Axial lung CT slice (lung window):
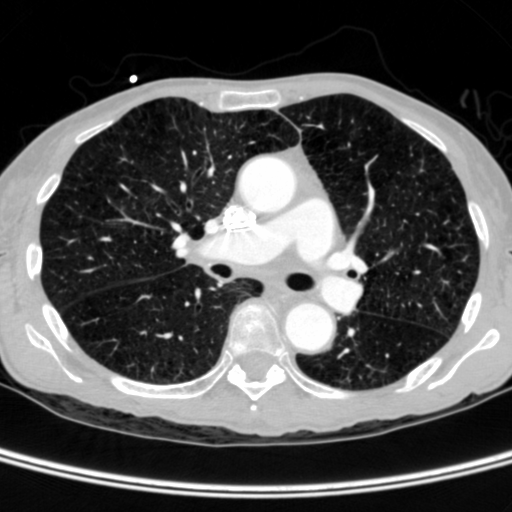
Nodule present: no